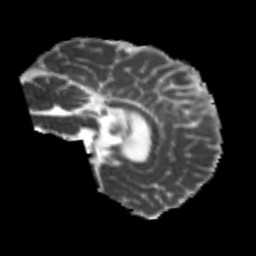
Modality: MD
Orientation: sagittal
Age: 23
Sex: female
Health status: healthy
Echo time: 0.074 s